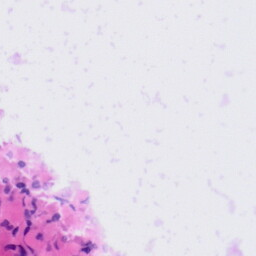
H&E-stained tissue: Tonsil